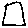
Label: square